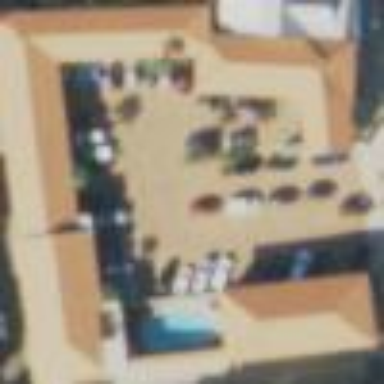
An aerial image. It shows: Hotel building.